Question: I'm trying to convert 1 minute OHLC (Open/High/Low/Close) data into 5 minute OHLC data in Excel 2013. So far I know the principle. 'Open' has to take the open value every 5 rows, similarly for 'Close'. 'Min'/'Max' is also understandable. Unfortunately Excel can't understand that I want to get 'Min'/'Max' from rows 0-5, 5-10 etc. it goes 0-5, 1-6, 2-7 etc.
I was also trying to use AVERAGE somehow but it's pointless since its output doesn't correspond with reality at all. From some more research I think I will have to create a macro from functions AVERAGE, OFFSET, INDEX and MATCH and that's where my struggle begins. I have no idea how to construct that formula.
Here's a picture of how it looks after using Filter on the Count Column:

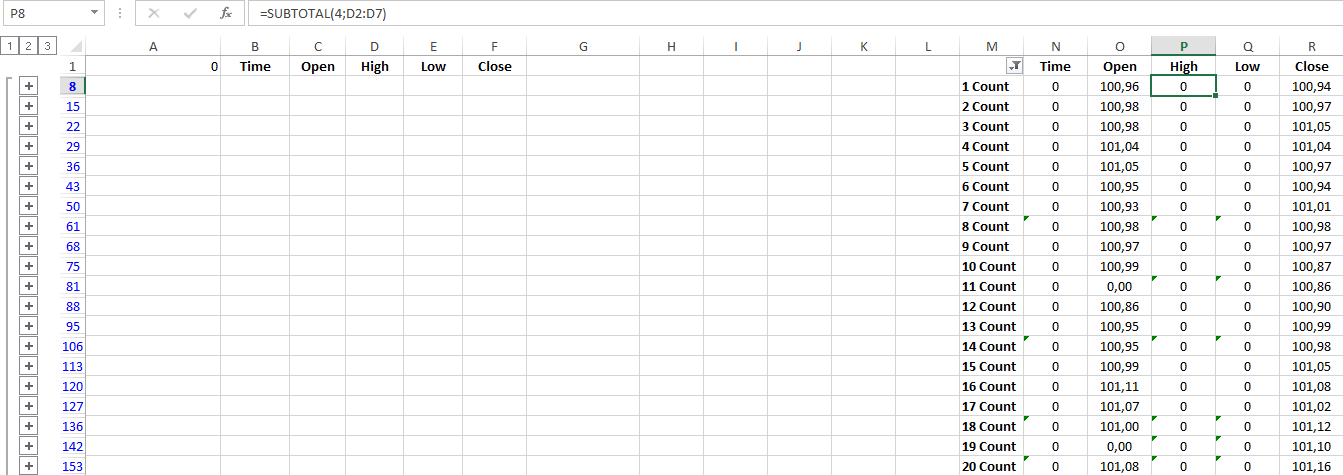
Answer: Add a column (assumed to be A) on the left with '0' as a label and '=IF(MOD(B2,6)=0,1+A1,A1)' in A2 copied down. Subtotal for each change in '0' and use Count on all the other columns. Change the first subtotal row formulae to be:
ColumnC: '=C2'
ColumnD: '=SUBTOTAL(4,D2:D6)'
ColumnE: '=SUBTOTAL(5,E2:E6)'
ColumnF: '=F6'
Filter for ColumnA contains 'c' and copy formulae down.